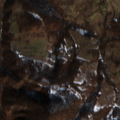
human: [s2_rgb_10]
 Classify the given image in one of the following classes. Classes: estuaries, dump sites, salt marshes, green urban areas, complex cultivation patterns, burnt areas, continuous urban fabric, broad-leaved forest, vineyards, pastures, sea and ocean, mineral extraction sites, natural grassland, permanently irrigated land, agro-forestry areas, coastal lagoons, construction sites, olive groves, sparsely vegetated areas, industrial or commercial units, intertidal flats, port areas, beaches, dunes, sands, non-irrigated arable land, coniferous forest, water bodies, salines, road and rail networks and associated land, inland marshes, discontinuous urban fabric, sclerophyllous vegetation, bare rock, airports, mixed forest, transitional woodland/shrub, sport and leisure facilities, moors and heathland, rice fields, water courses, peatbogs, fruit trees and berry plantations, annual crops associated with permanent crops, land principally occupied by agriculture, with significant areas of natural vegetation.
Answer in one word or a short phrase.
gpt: pastures, broad-leaved forest, transitional woodland/shrub